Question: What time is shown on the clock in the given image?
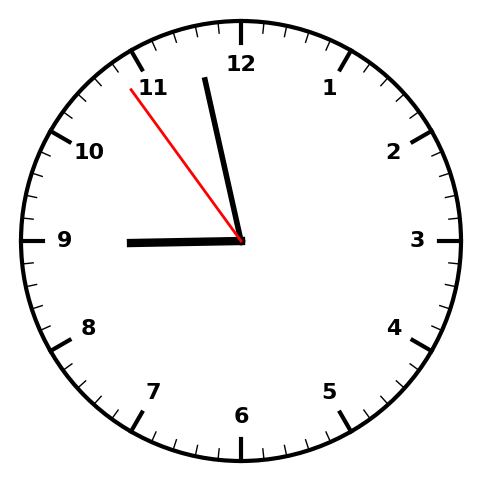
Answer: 08:57:54